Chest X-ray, PA view. Patient: 51 years old, sex M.
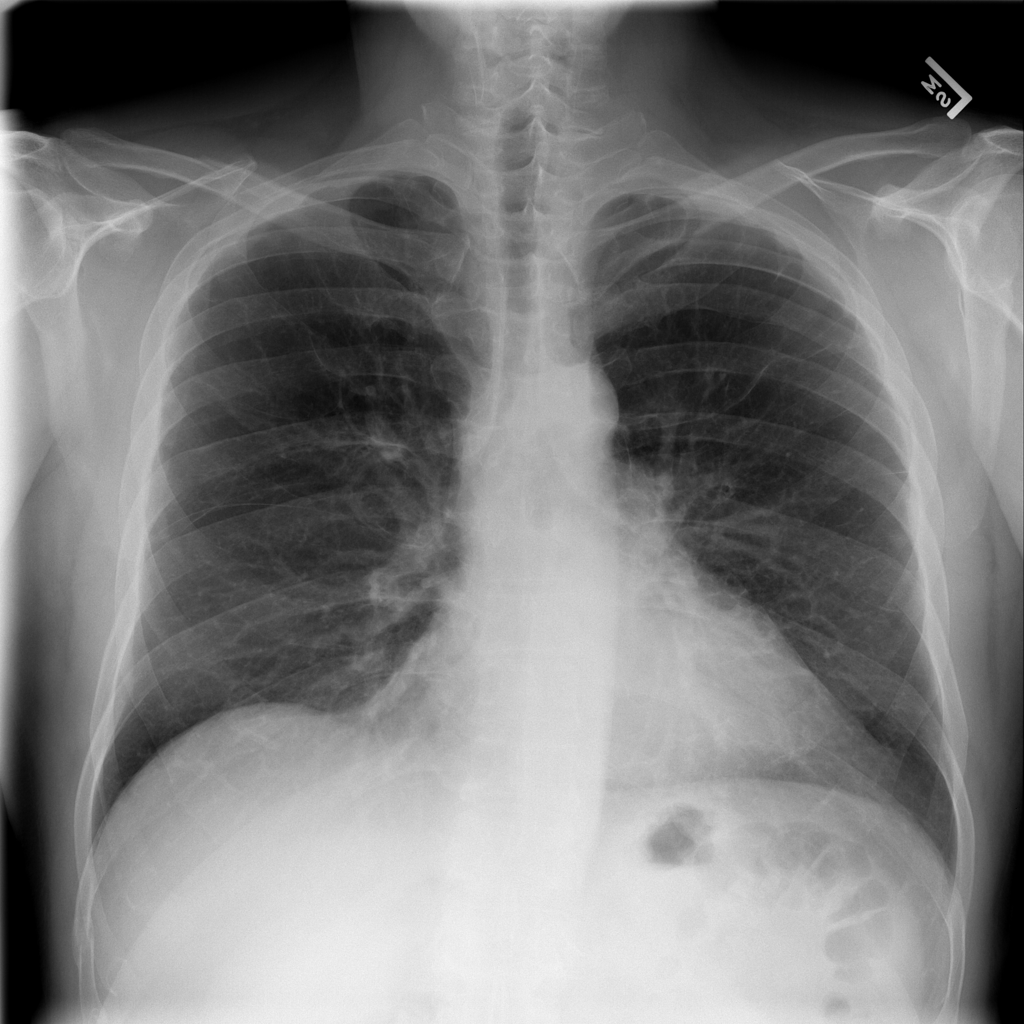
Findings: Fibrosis